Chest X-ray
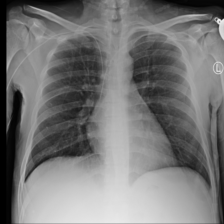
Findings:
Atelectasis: negative
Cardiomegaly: negative
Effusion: negative
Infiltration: negative
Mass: negative
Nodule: negative
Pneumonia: negative
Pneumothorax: negative
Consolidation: negative
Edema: negative
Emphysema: negative
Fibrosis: negative
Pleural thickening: negative
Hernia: negative